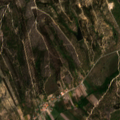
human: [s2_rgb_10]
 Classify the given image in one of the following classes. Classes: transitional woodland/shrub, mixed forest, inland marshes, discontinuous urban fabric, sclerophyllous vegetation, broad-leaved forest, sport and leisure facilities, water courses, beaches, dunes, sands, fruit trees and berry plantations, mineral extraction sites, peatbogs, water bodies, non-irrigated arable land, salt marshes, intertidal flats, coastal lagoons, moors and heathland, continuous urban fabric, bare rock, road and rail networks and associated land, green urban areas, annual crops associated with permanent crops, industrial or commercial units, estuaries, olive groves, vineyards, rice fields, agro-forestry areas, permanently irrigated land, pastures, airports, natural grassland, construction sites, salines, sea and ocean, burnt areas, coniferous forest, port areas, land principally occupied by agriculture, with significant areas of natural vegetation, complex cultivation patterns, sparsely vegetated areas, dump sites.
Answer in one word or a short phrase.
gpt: permanently irrigated land, complex cultivation patterns, broad-leaved forest, transitional woodland/shrub